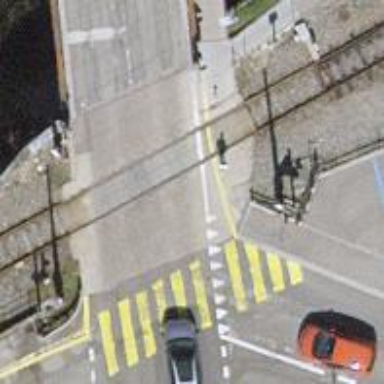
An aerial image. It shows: Railway level crossing.